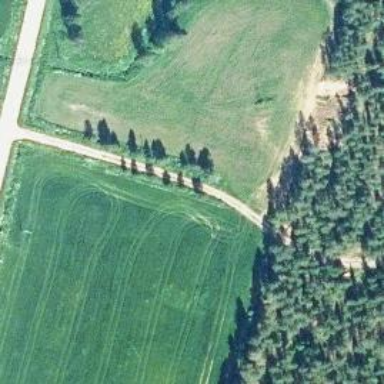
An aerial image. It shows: Agricultural area marked by row of trees.